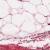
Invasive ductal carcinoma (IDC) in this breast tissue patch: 0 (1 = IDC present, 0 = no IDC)